Question: Given the following code
'''
<cfset test = structNew()>
<cfset test[73] = "">
<cfset test["6r"] = "">
<cfdump var=#test#>
'''
Can anyone explain why the structure only contains the the element and not . Also a way to workaround this issue would be must appreciated? I am using coldfusion 9 on a windows 2008 SBS server.
---
Version 9.0.0.251028
Edition Enterprise
I also tested the code on version 9,0,1,274733 on a windows 7 machine, here the code runs fine.
---

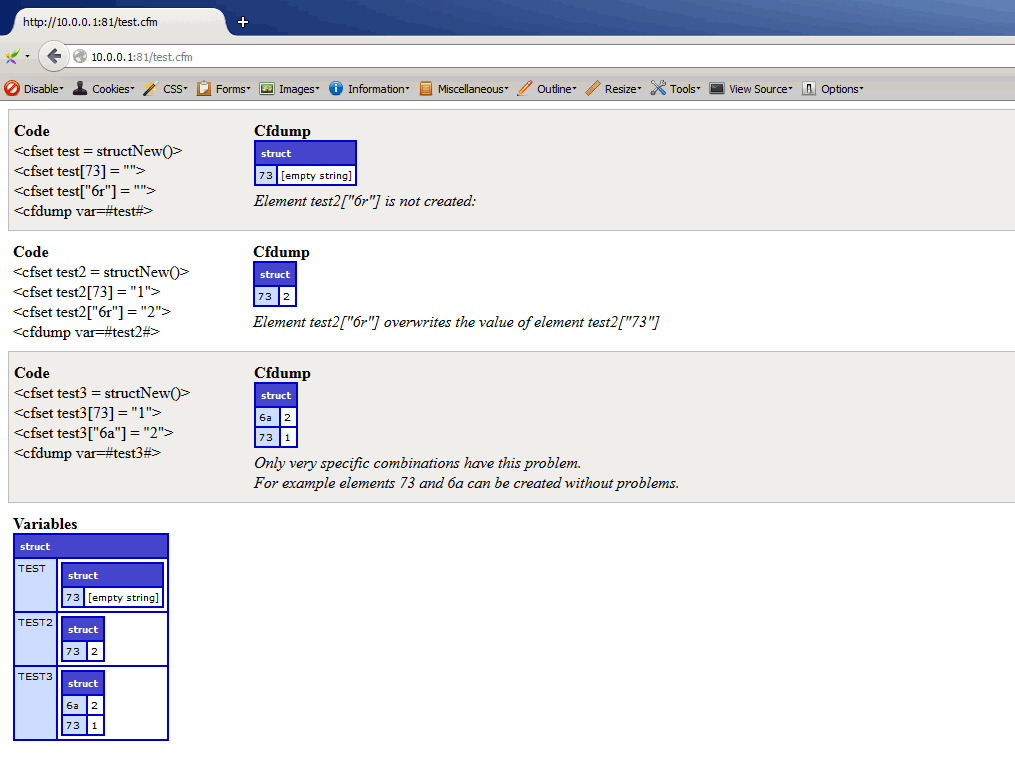
Answer: Hotfix <URL> solves this issue.